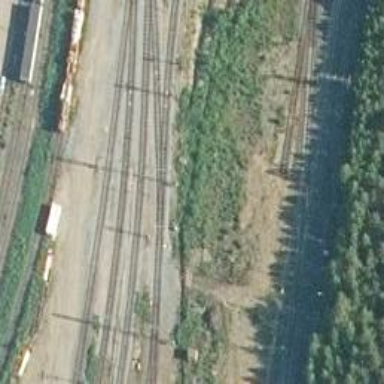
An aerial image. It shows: Railway yard in service.